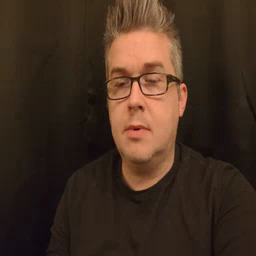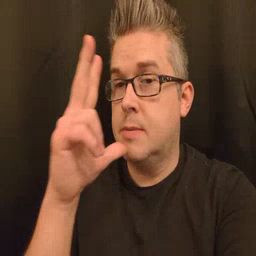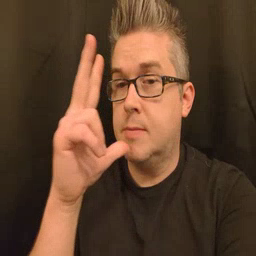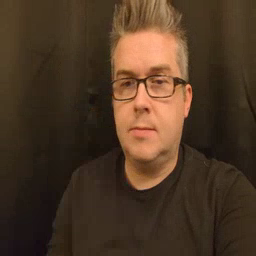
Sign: hen